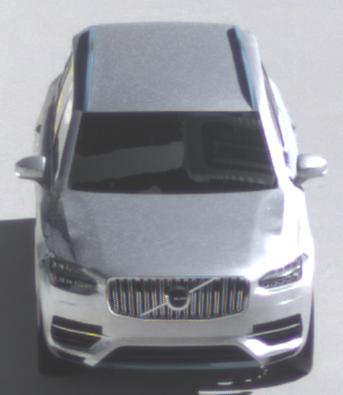
Make: Volvo
Model: XC90 B5
Detailed model: XC90 (L)
Model produced from: 2019/08
Model produced until: 2020/04
Doors: 5
Color: white
Road condition: dry road
Daytime: morning or afternoon
Contrast: high contrast